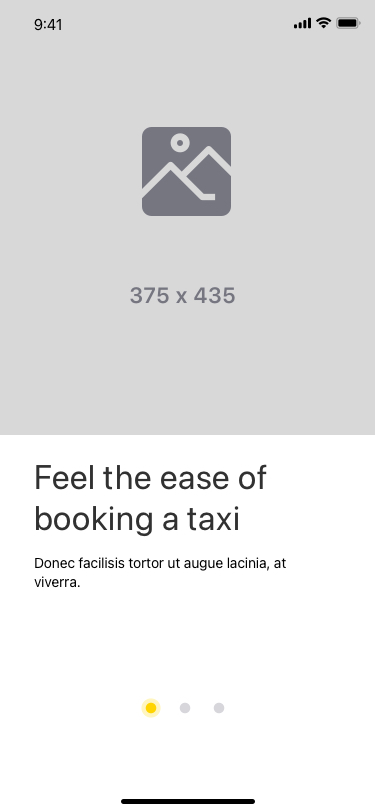
Text in this UI design:
Feel the ease of booking a taxi
Donec facilisis tortor ut augue lacinia, at viverra.